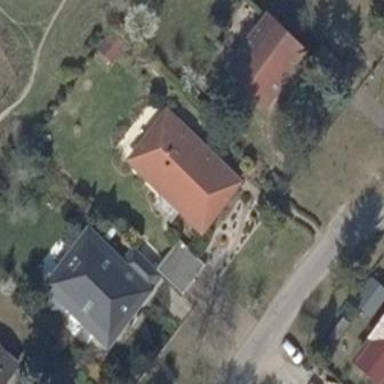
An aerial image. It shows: Detached building with hipped roof shape.